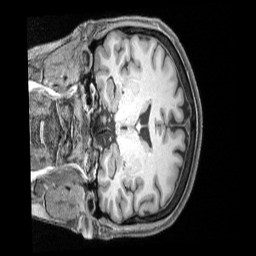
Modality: T1w
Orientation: coronal
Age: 51
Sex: female
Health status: ill
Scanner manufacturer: siemens
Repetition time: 2.4 s
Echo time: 0.00231 s